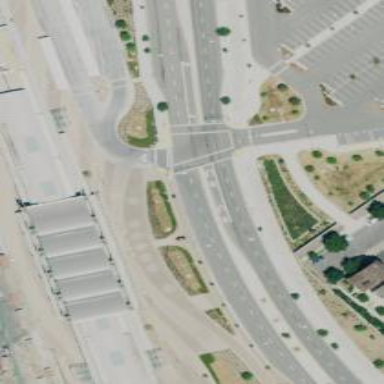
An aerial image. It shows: Pedestrian road.